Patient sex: M
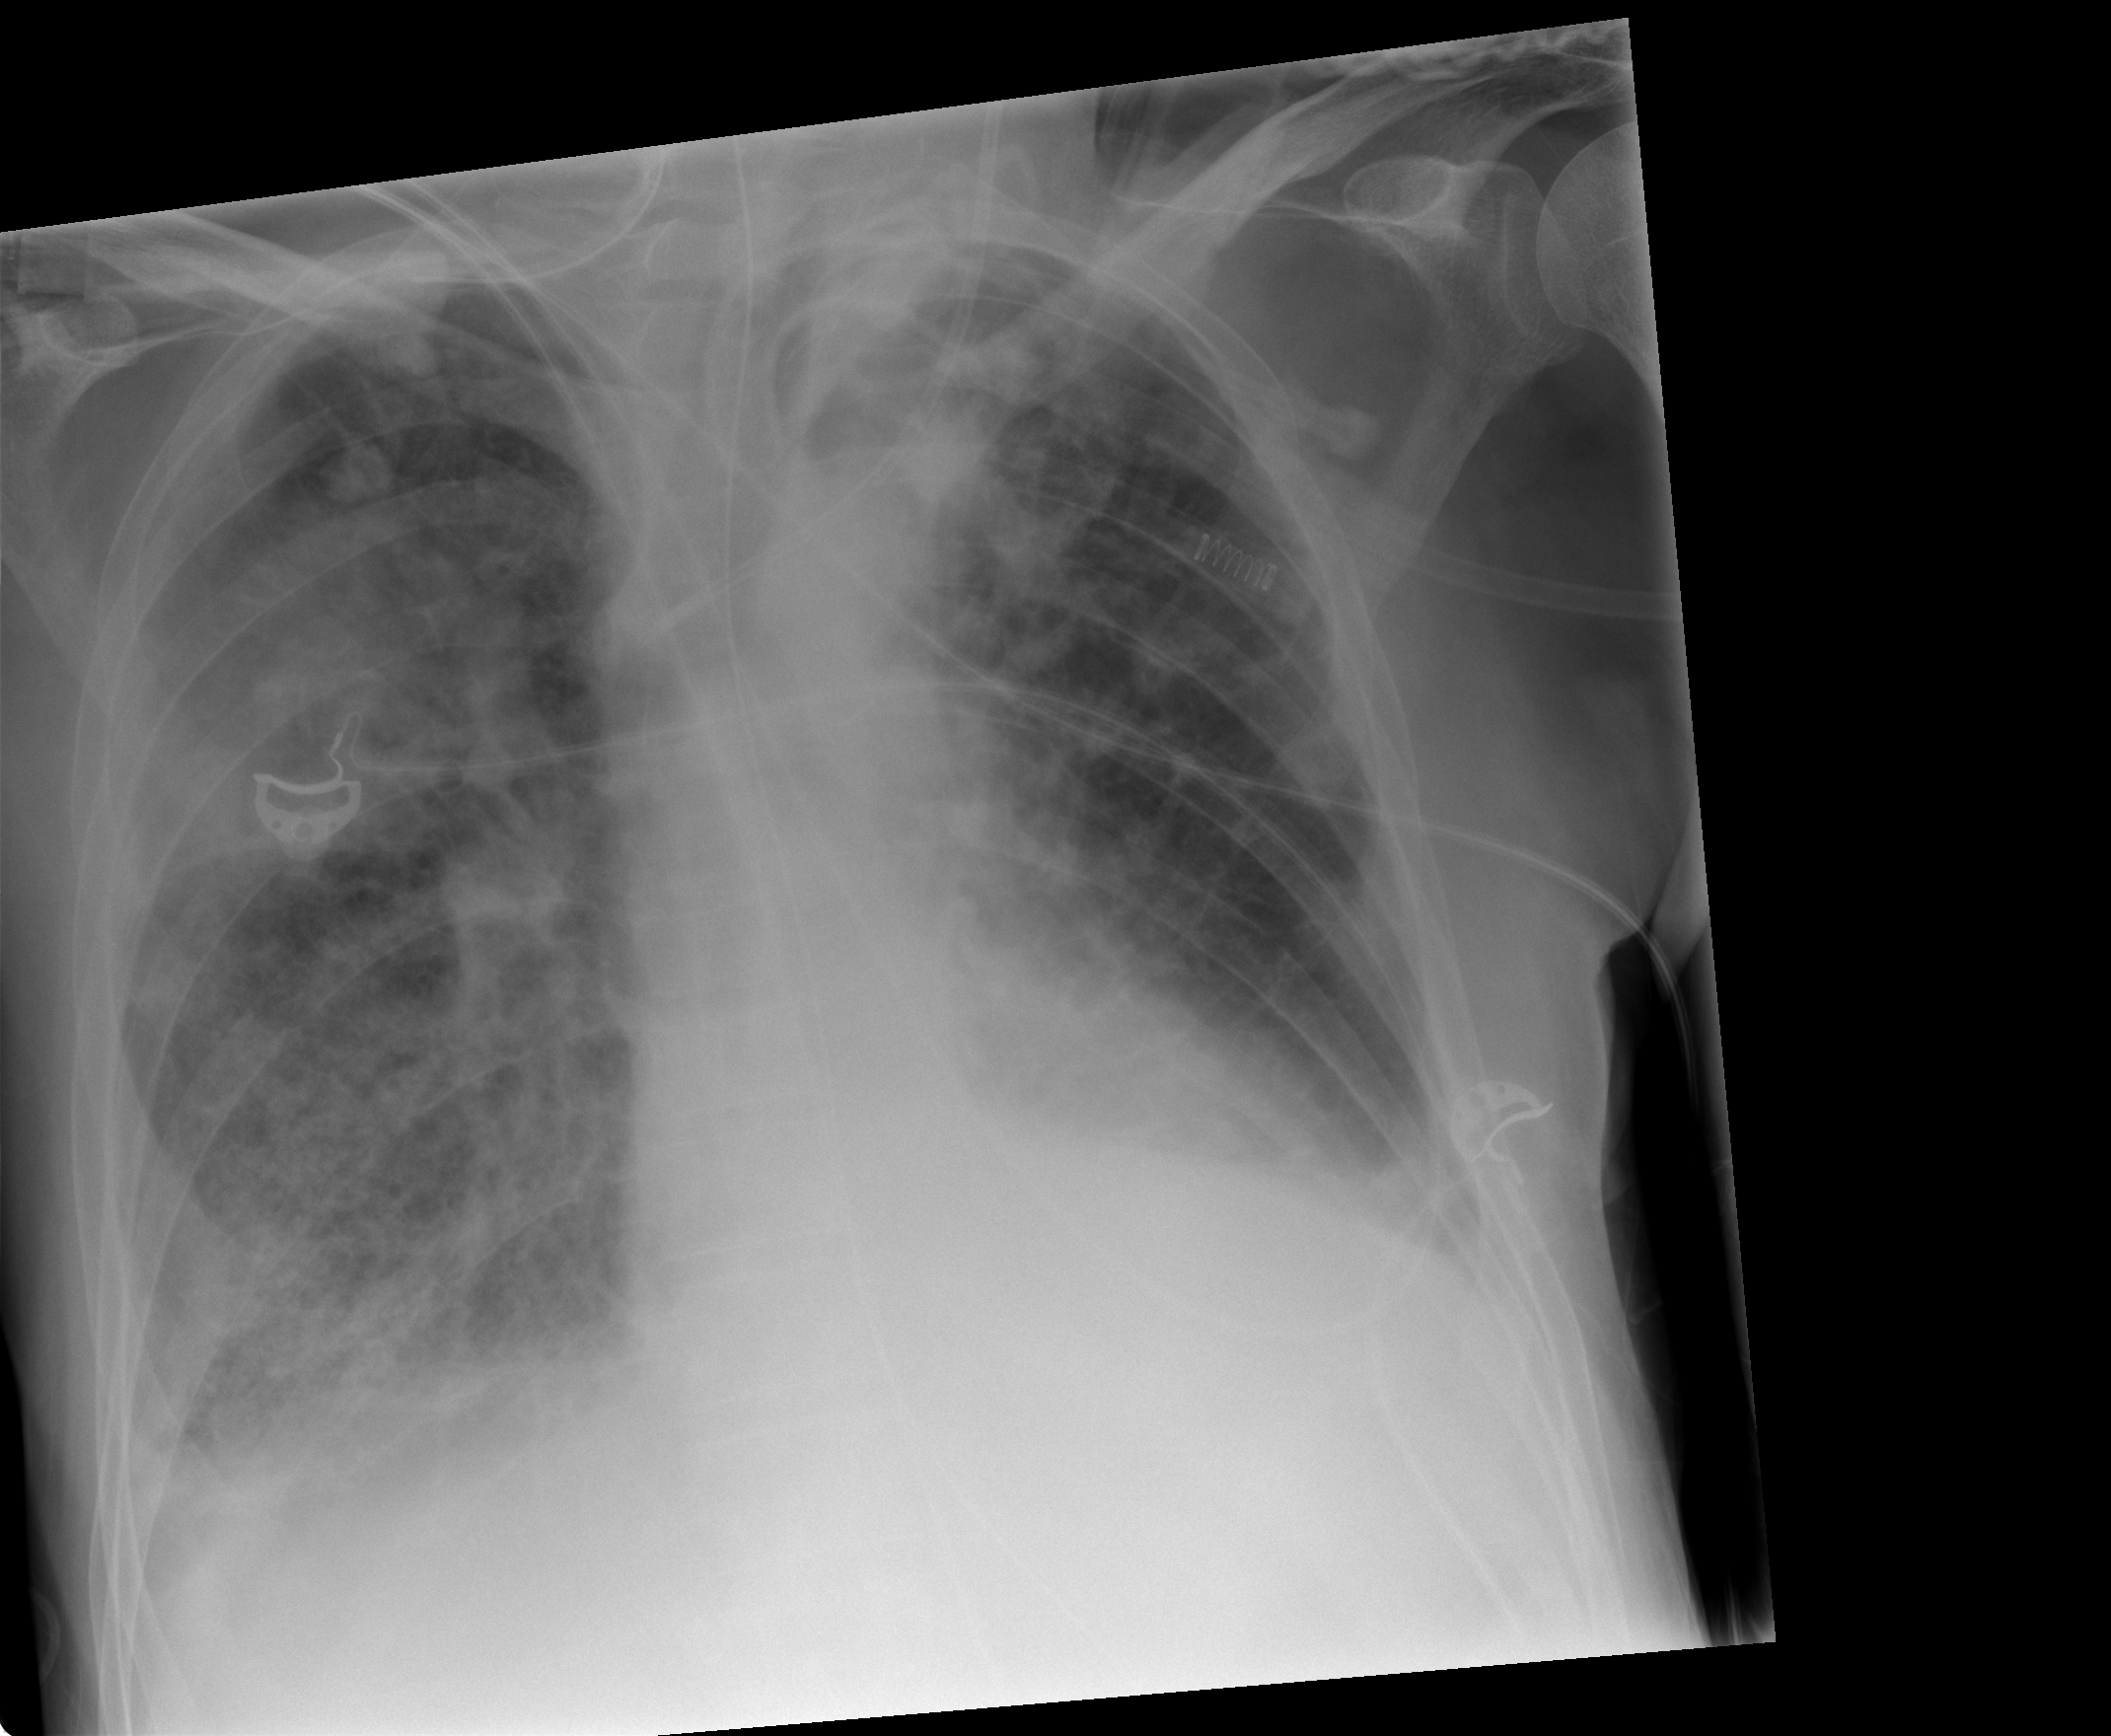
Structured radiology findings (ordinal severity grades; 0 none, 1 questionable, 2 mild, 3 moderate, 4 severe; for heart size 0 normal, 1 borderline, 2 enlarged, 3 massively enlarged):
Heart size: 0
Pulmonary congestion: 2
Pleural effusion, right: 2
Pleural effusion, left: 2
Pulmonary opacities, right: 3
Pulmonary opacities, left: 3
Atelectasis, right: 2
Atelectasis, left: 2